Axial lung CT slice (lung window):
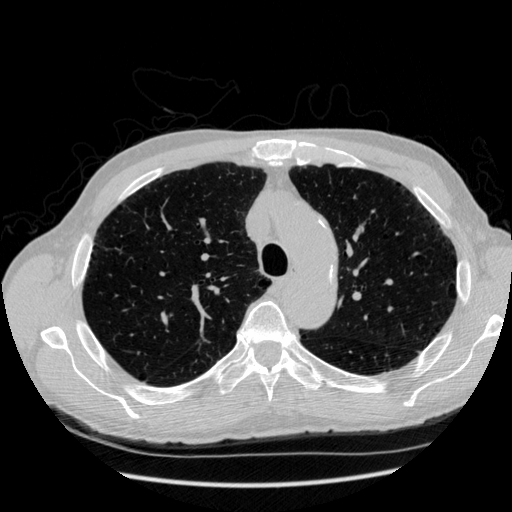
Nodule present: no